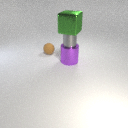
small gray metal cylinder below large green metal cube